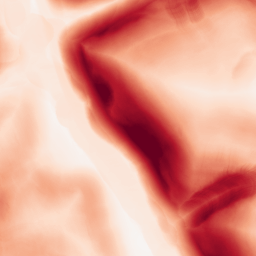
Category: morphological
Decomposition family: morphological_gradient
Decomposition parameters: size: 15
shape: disk
Upsampling method: bicubic
Upsampling parameters: scale: 2
Upsampling scale: 2